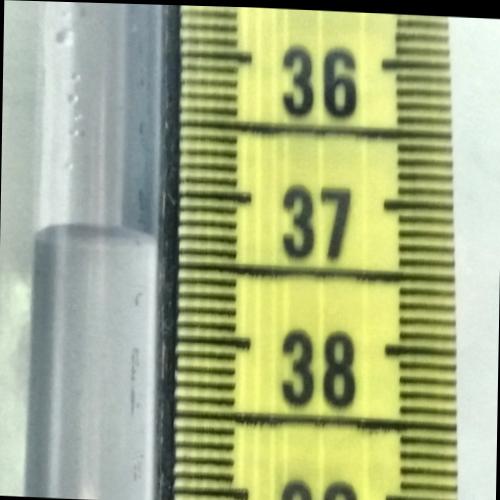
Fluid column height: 37.3 cm